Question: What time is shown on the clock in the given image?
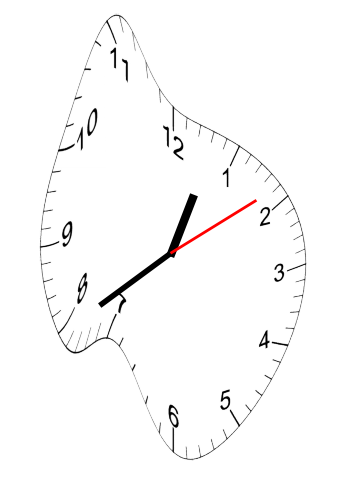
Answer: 12:39:09